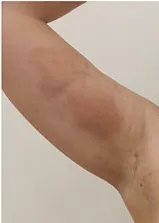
Phenotypic characteristics of the proband's mother M (A-C) Areas of irregular pigmentation in M.
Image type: medical_photograph (skin_photograph)